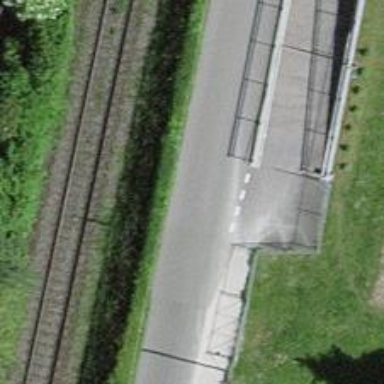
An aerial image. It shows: Asphalt footway.